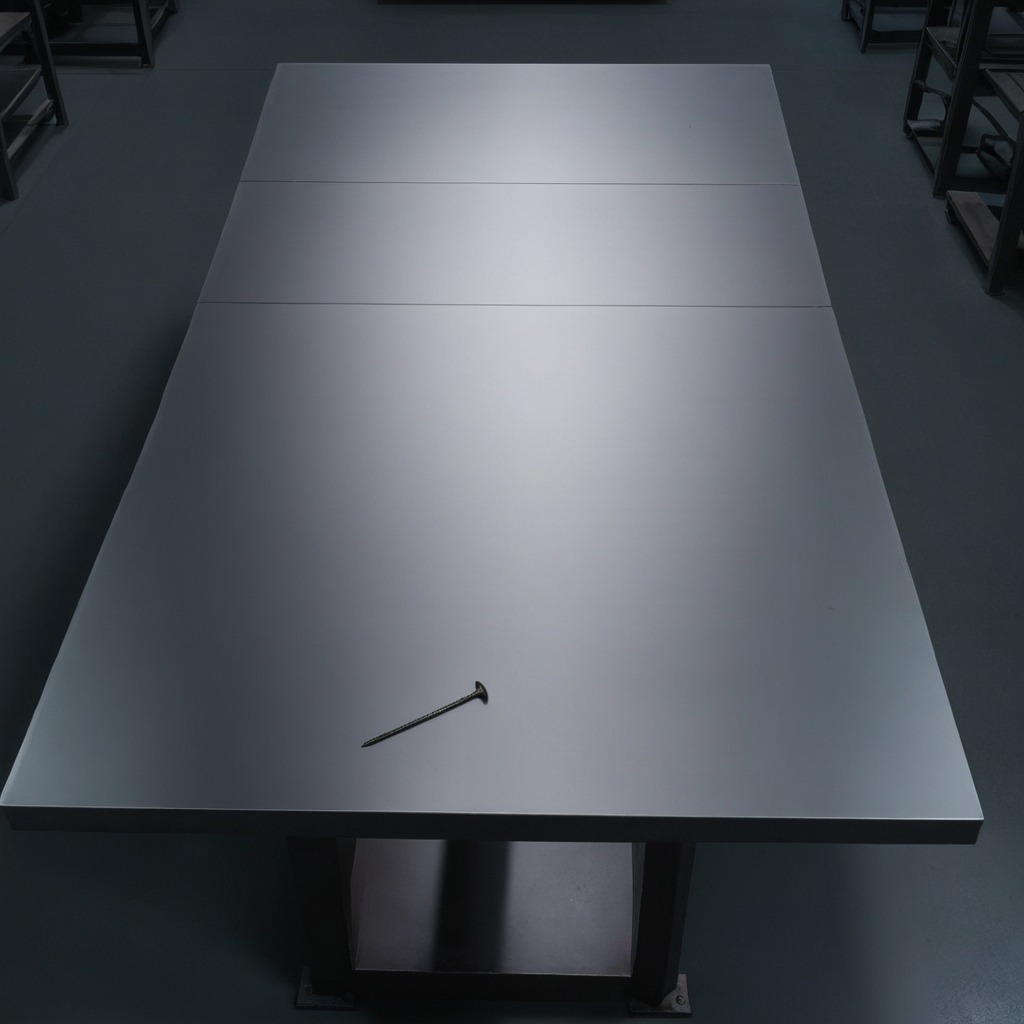
A nail is lying on the tabletop.